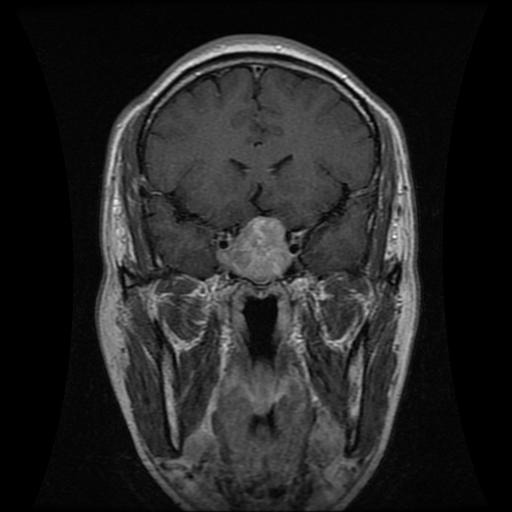
Label: pituitary